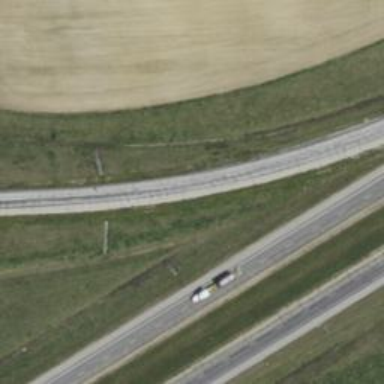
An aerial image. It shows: Motorway link.